Question: I am trying to understand how works by sending TCP / IP packets to my local router on the ports 22, 53 and 80. The ports 53 and 80 are open - 22 is closed:
'''
p = sr(IP(dst="192.168.1.1")/TCP(dport=[22, 53, 80]))
Begin emission:
.*Finished to send 3 packets.
.................................................
.................................................
.................................................
etc
.........................................^C
Received 24571 packets, got 2 answers, remaining 1 packets
'''
If I just send packets to port 53 and 80 - no problems occur:
'''
In [5]: p = sr(IP(dst="192.168.1.1")/TCP(dport=[53, 80]))
Begin emission:
.*Finished to send 2 packets.
*
Received 3 packets, got 2 answers, remaining 0 packets
'''
- -
---
Thanks to the @pss's comment here is the captured data of wireshark with the filter 'host 192.168.1.1':
'''
In [28]: p = sr(IP(dst="192.168.1.1")/TCP(dport=[53, 80, 1111]))
Begin emission:
.**Finished to send 3 packets.
..........................................
..........................................
..........................................
etc
.........................^C
Received 313 packets, got 2 answers, remaining 1 packets
'''

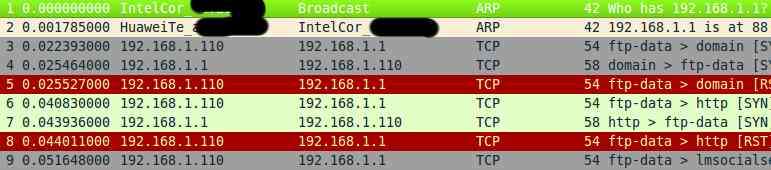
Answer: It seems that ports 22 and 1111 are filtered: they may be closed or open on the system but something (a firewall) prevent us from getting an answer.
If you want 'sr()' to terminate even when some packets have not received any answer, you can add a 'timeout=' value (in seconds):
'''
p = sr(IP(dst="192.168.1.1")/TCP(dport=[22, 53, 80]), timeout=2)
'''